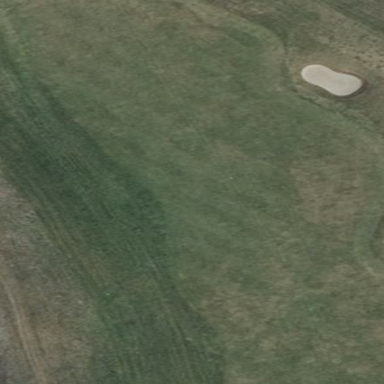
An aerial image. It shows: Golf fairway in the image.